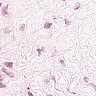
Metastatic tissue present: no